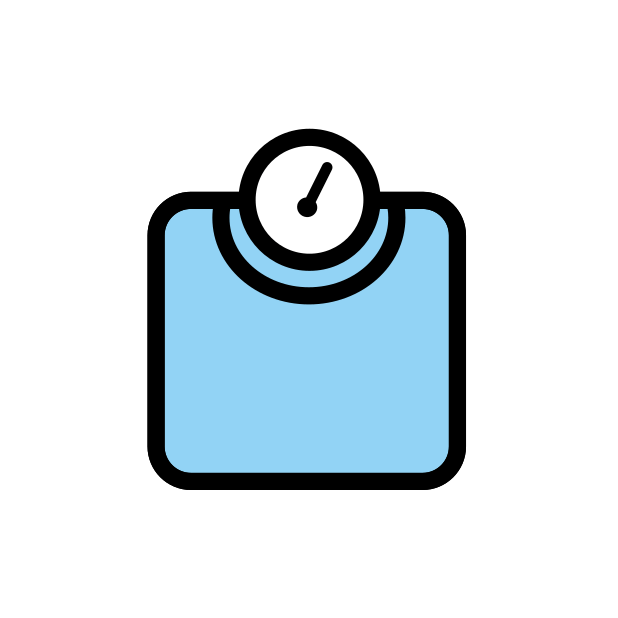
scales